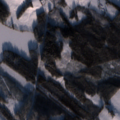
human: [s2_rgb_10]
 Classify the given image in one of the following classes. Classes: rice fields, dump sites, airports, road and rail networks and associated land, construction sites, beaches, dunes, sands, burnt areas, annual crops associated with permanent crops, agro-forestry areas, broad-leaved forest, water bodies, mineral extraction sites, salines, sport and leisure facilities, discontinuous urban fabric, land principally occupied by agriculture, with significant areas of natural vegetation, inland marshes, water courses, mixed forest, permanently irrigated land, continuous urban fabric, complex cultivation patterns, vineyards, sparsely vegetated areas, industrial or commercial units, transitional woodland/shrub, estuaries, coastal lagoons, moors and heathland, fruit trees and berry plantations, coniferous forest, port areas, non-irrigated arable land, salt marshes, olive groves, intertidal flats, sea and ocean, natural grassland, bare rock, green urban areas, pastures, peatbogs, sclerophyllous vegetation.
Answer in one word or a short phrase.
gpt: non-irrigated arable land, mixed forest, transitional woodland/shrub, water bodies